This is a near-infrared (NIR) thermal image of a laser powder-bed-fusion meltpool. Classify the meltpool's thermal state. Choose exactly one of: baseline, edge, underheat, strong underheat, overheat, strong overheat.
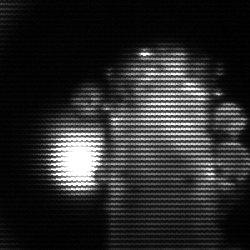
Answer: strong underheat